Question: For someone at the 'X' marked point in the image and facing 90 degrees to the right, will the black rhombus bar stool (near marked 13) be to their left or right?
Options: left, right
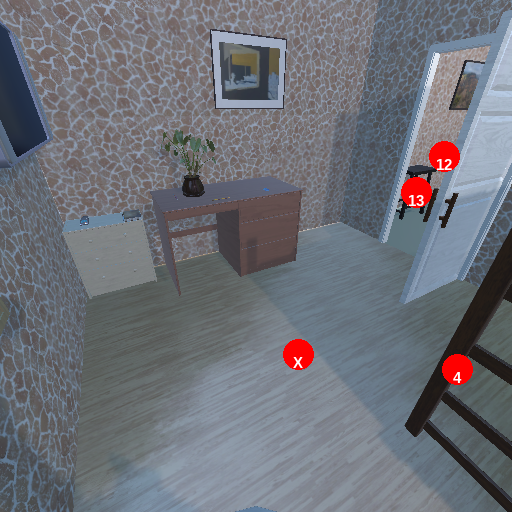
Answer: left